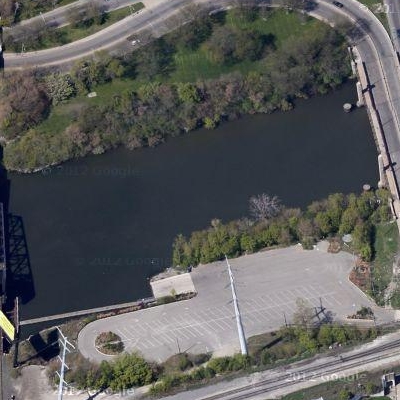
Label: dRiverLake